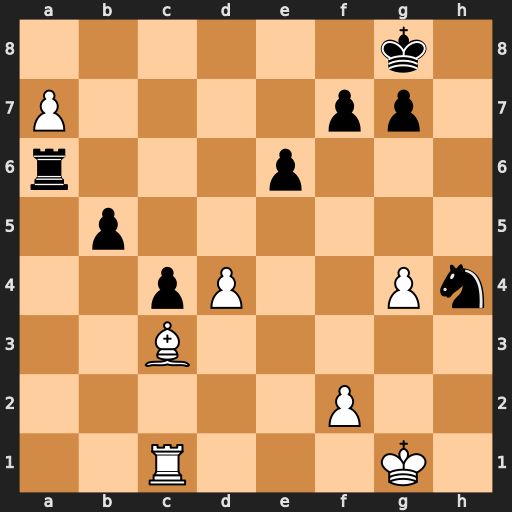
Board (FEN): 6k1/P4pp1/r3p3/1p6/2pP2Pn/2B5/5P2/2R3K1
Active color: w
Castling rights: -
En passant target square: -
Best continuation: Ra1 Rxa7 Rxa7